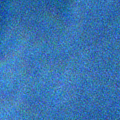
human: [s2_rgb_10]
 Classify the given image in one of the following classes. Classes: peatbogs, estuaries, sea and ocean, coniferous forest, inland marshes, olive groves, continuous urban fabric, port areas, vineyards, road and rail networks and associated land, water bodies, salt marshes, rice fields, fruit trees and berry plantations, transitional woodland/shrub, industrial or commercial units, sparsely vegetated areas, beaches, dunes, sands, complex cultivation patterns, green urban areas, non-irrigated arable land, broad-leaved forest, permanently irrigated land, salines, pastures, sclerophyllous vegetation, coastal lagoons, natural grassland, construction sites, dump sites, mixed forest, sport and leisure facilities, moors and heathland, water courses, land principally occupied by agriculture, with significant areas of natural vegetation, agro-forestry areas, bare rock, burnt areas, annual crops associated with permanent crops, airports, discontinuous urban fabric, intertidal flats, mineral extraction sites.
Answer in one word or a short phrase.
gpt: sea and ocean